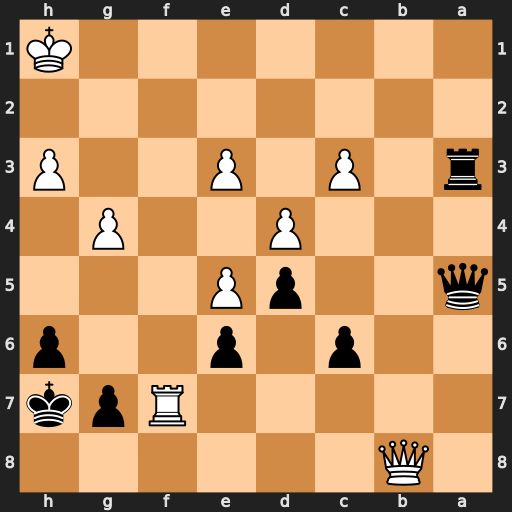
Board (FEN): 1Q6/5Rpk/2p1p2p/q2pP3/3P2P1/r1P1P2P/8/7K
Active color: b
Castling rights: -
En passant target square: -
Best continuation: Ra1+ Kg2 Qxc3 Qf8 Qd2+